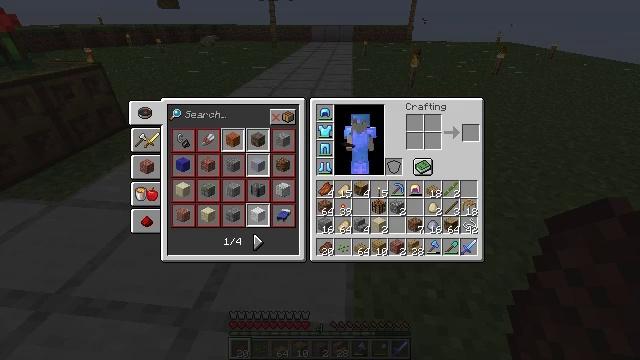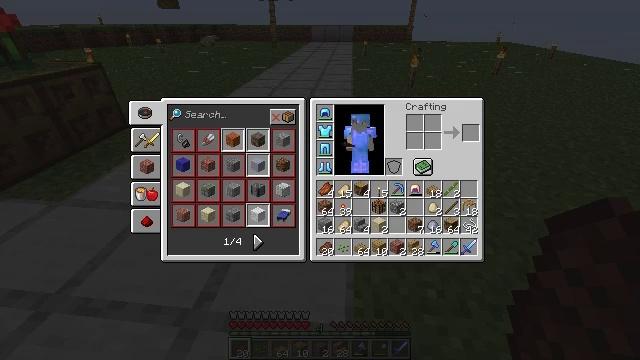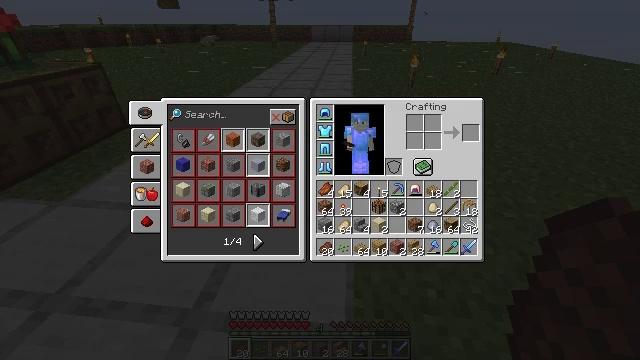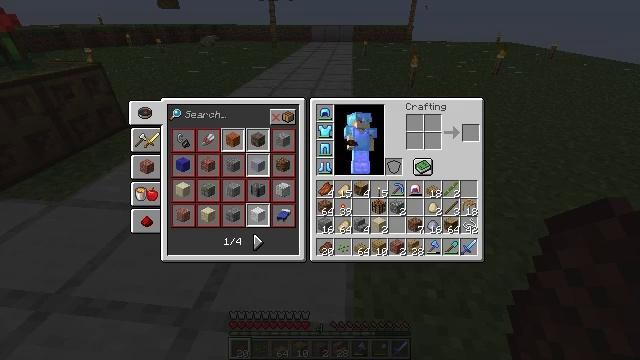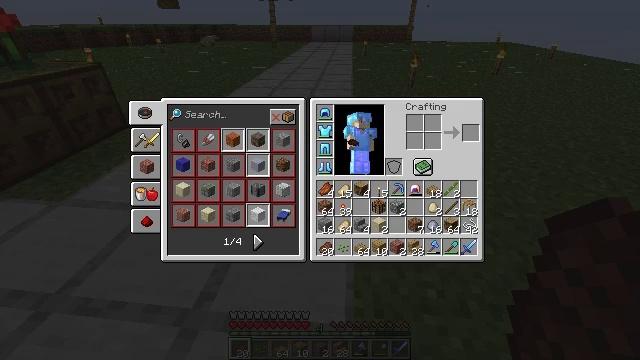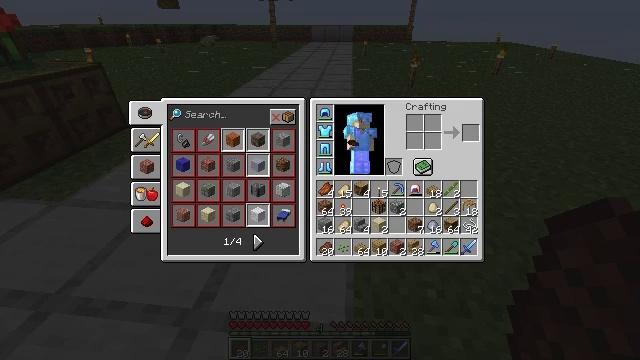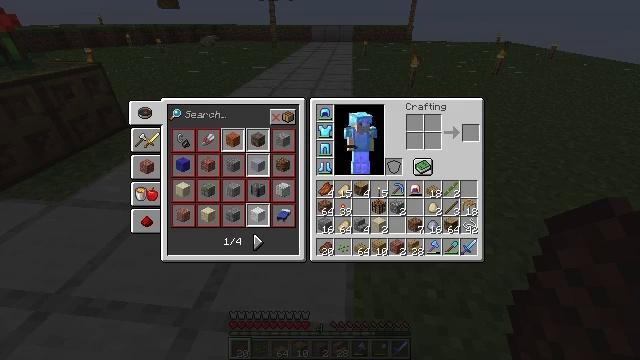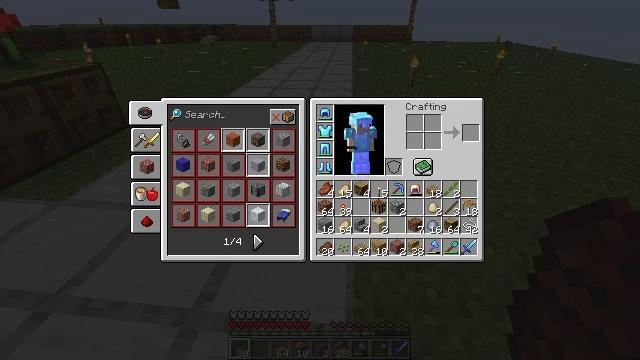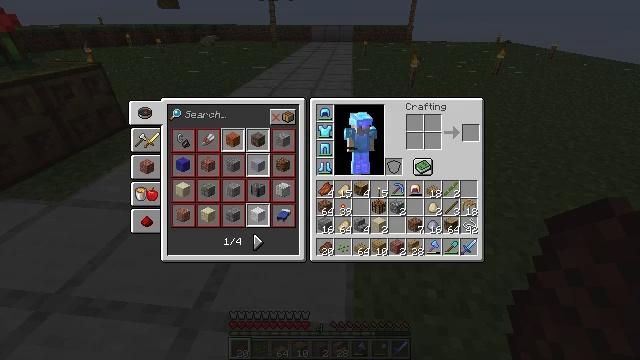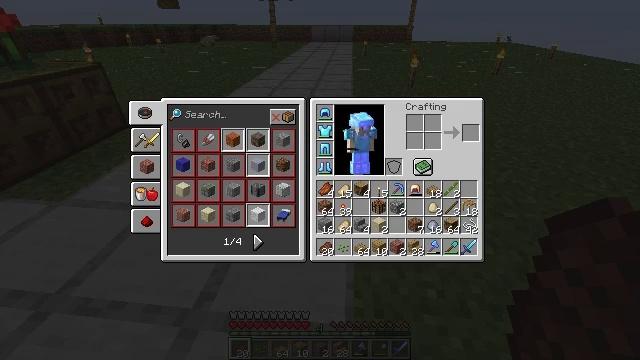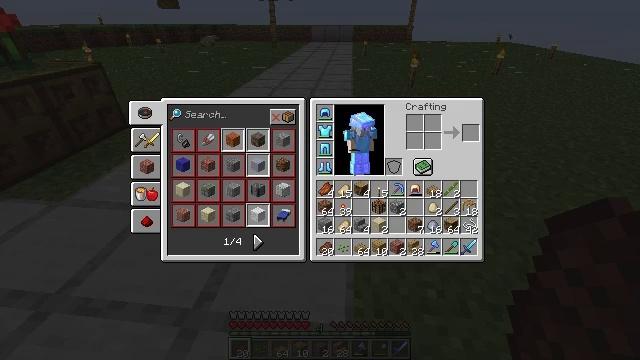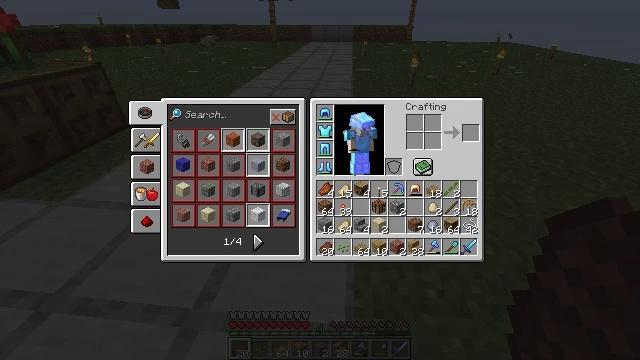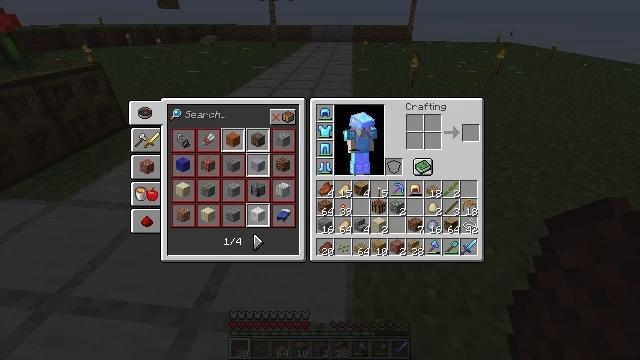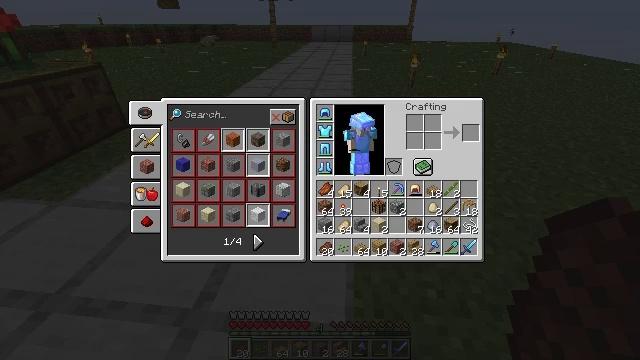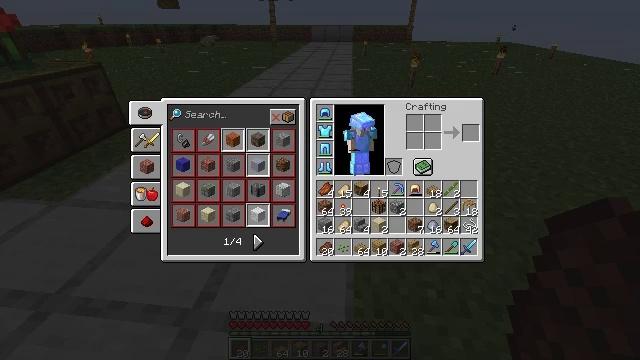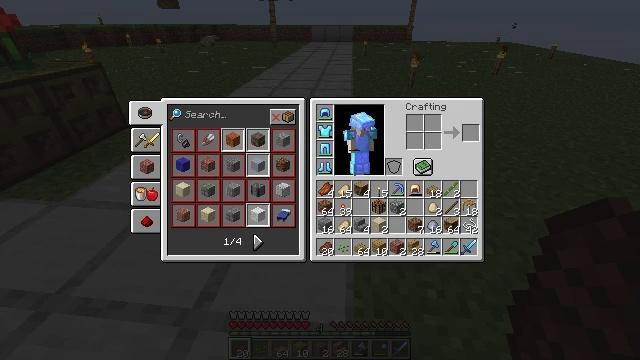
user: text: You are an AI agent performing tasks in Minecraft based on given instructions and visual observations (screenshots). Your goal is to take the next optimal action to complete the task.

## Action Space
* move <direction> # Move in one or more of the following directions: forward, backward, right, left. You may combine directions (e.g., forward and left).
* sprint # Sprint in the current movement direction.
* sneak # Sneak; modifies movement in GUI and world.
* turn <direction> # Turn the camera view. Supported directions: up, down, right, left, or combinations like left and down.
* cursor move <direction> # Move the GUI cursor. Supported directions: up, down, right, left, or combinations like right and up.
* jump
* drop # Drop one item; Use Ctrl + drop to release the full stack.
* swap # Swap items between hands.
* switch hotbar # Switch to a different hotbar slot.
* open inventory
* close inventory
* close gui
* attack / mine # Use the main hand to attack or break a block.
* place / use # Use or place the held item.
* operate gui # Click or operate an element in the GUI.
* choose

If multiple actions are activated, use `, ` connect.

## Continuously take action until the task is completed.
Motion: motion action
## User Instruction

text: Smelt clay in the furnace to get a brick.
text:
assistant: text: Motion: no_op
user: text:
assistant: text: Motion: cursor move right and up
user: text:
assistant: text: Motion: cursor move right
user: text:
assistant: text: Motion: no_op
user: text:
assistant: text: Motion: cursor move left and down
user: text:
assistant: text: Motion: cursor move down
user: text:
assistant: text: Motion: no_op
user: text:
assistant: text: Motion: cursor move right and down
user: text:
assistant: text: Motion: cursor move right and down
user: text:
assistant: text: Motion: no_op
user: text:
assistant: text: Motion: no_op
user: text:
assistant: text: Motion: no_op
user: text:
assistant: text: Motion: operate gui
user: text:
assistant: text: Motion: operate gui
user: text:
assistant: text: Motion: no_op
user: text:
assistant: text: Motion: no_op
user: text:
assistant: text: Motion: no_op
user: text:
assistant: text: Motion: no_op
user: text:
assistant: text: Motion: no_op
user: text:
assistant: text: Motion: no_op
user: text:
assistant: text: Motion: no_op
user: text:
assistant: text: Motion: no_op
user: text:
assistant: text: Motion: turn right
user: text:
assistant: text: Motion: no_op
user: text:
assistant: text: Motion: no_op
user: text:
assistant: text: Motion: no_op
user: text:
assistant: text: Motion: no_op
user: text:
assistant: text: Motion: no_op
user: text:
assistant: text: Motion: turn right
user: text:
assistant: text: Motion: turn right and up